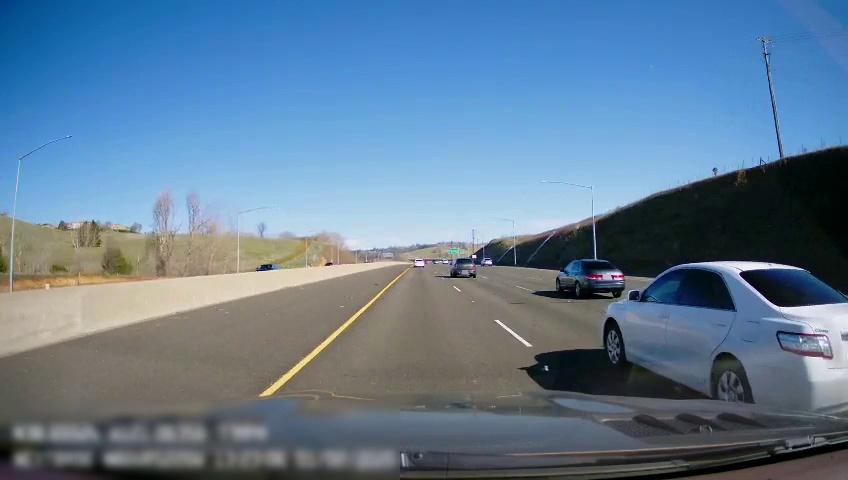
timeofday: Day
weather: Sunny
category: Drivable Space
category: Vehicles | Car
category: Vehicles | Car
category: Vehicles | Car
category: Vehicles | Car
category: Vehicles | SUV
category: Vehicles | SUV
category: Lanes | Current Lane
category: Lanes | Current Lane
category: Lanes | Alternate Lane